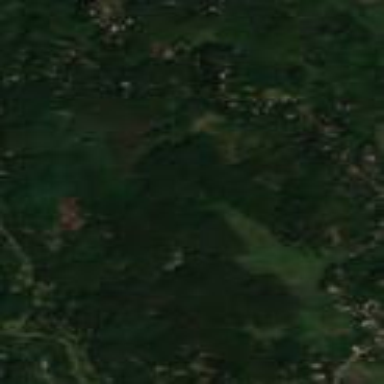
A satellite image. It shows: Orchard cultivated with rubber trees.